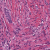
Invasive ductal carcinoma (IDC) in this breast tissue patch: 1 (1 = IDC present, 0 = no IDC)